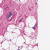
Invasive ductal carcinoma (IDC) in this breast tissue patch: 0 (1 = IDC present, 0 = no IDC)